Question: What is the result of this measurement?
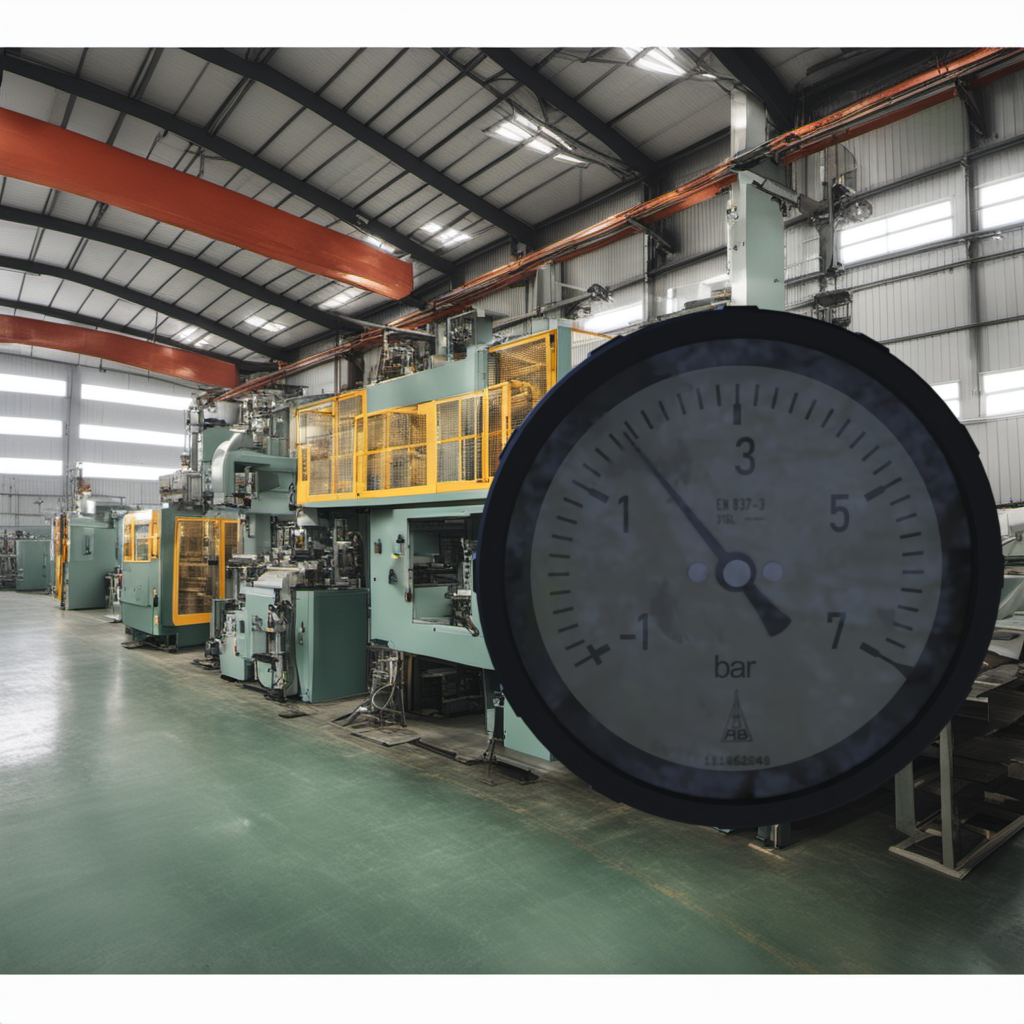
Answer: The result is 1.73
Question: What is the value range of the measurement in the image?
Answer: The range is from -1 to 7
Question: What is the minimum and maximum value range of this measurement?
Answer: The minimum value is -1 and the maximum value is 7